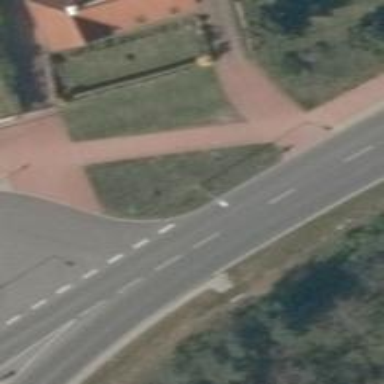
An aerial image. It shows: Asphalt road designated as primary highway with separate sidewalks and cycle paths.